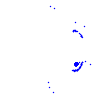
Particle: electron